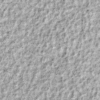
Label: not_dusty